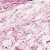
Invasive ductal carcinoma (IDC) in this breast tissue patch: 0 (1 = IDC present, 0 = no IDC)